Question: popup window working very well.
'.backdrop' appear half part :(
here is the css code
'''
.backdrop
{
position:absolute;
top:0px;
left:0px;
width:100%;
height:100%;
background:#000;
opacity: .0;
filter:alpha(opacity=0);
z-index:50;
display:none;
}
'''
image sample

<URL>
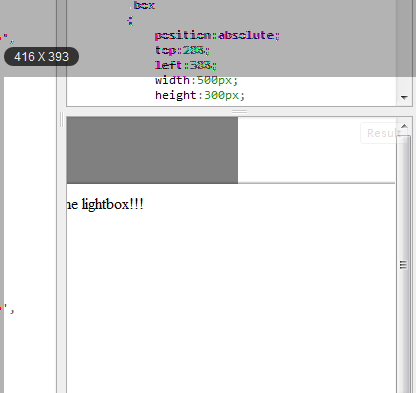
Answer: You should be able to easily fix this by changing 'position' from 'absolute' to 'fixed'.
You could also give it a very large pixel value rather than 100% for the height and width if you don't want to use 'position: fixed;', ie. 'height: 99999px; width: 99999px;', but this can cause other issues that will have to be addressed (such as scrollbar issues).